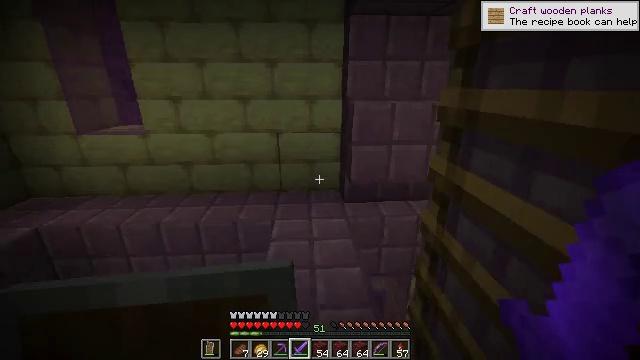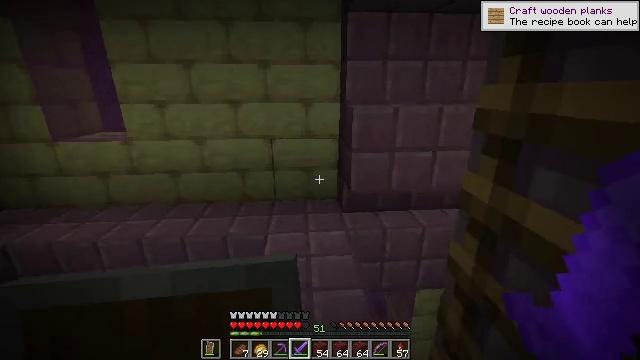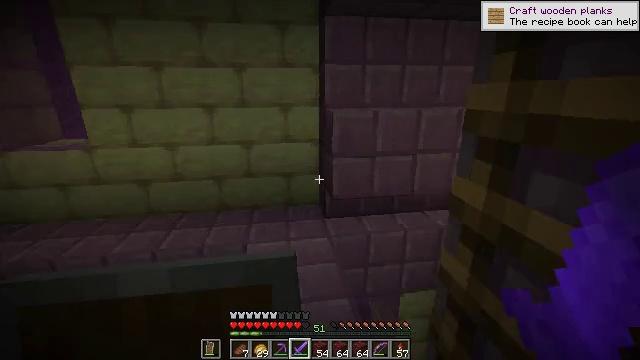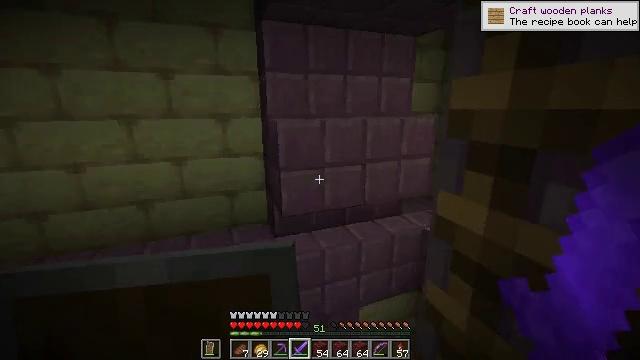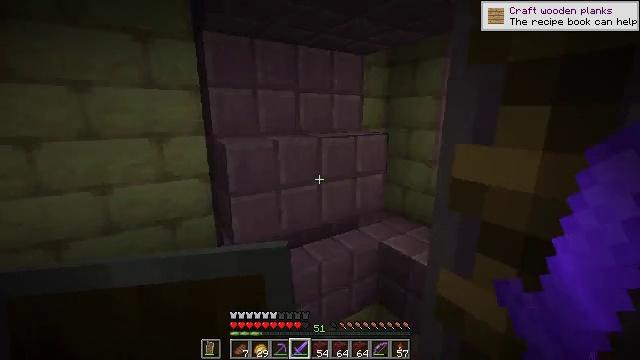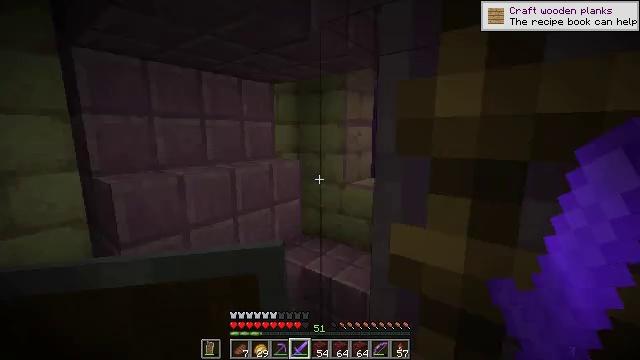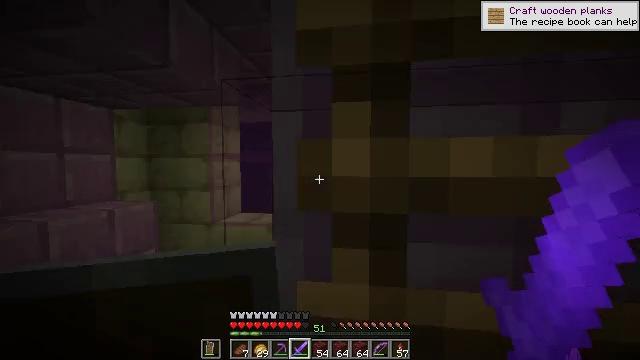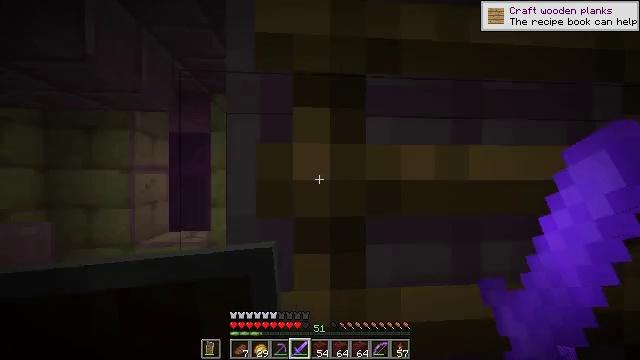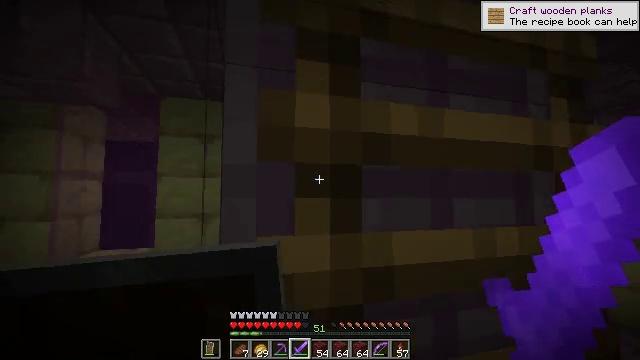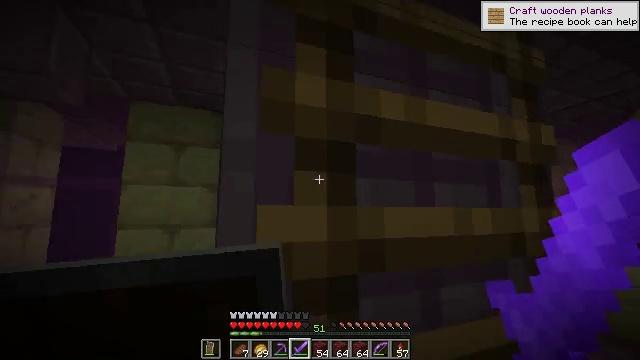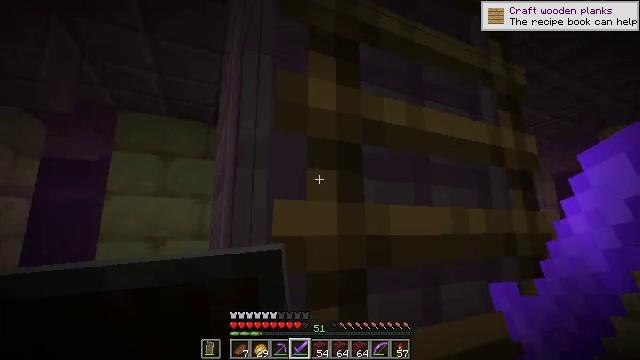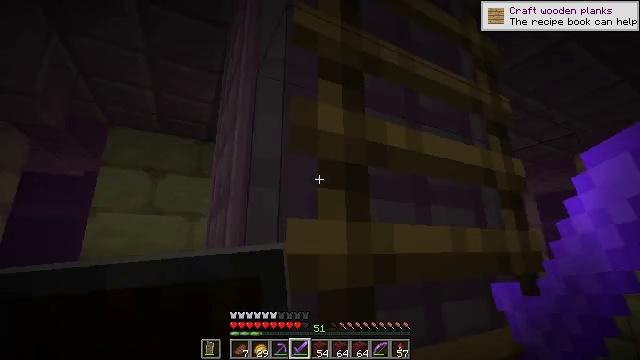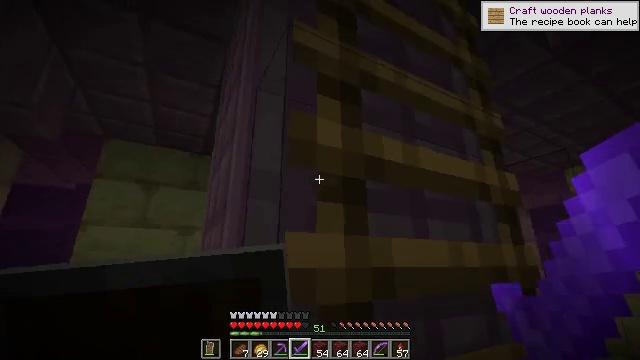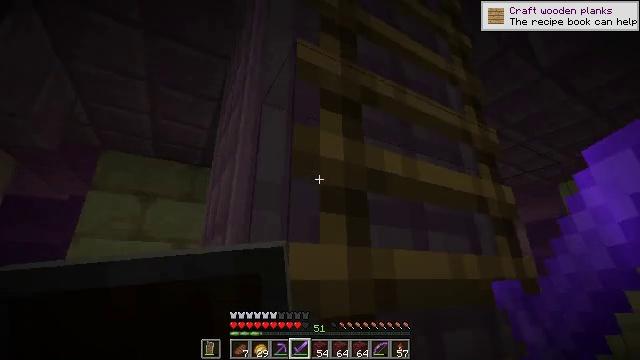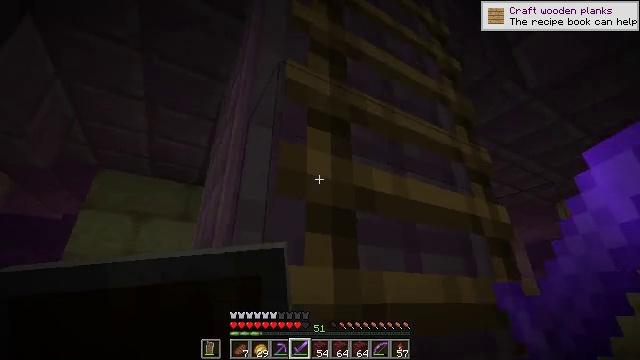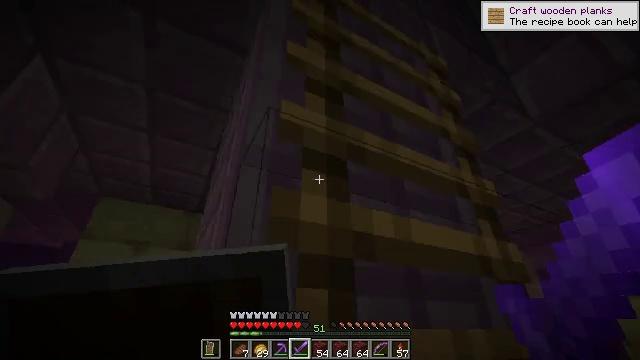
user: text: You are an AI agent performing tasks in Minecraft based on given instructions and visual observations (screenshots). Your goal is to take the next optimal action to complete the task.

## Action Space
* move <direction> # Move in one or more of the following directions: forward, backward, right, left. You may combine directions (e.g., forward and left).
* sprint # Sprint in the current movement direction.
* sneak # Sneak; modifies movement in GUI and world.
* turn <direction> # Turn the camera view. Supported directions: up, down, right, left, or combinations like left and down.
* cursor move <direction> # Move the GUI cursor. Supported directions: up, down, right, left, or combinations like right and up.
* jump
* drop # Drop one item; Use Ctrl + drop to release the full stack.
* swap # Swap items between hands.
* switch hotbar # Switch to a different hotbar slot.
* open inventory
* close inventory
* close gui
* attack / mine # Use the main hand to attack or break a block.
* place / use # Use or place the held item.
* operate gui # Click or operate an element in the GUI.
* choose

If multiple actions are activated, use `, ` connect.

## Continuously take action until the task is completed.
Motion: motion action
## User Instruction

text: Mine the purpur slab in the End city.
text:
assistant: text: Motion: move forward
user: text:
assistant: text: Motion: move forward, turn right
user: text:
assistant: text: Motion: move forward, turn right and up
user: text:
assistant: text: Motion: move forward, turn right and up
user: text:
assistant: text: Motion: turn right and up
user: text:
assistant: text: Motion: turn right and up
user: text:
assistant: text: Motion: turn right and up
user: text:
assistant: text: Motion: turn right and up
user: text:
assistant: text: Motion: turn right and up
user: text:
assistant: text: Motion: turn right and up
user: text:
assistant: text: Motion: turn right and up
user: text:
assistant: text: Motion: turn right and up
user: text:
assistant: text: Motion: turn up
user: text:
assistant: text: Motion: move forward, turn up
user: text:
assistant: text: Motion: move forward, turn up, jump
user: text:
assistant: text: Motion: move forward, turn left and up, jump
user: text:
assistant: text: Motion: move forward, turn up, jump
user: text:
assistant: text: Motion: move forward, turn up, jump
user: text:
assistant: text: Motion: move forward, turn up, jump
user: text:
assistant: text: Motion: move forward
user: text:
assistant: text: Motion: move forward, turn up
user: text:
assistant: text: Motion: move forward, turn left and up
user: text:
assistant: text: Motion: move forward, turn left and up
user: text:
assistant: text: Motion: move forward, turn left and up
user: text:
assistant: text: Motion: move forward, turn left and up
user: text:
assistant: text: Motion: move forward, turn left and up
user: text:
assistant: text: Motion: move forward, turn left and up
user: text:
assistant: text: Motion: move forward, turn left and up
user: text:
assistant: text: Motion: move forward, turn left and up
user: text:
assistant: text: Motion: move forward, turn left and up